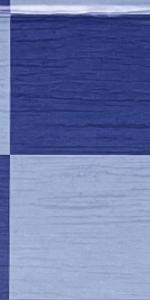
Label: Empty